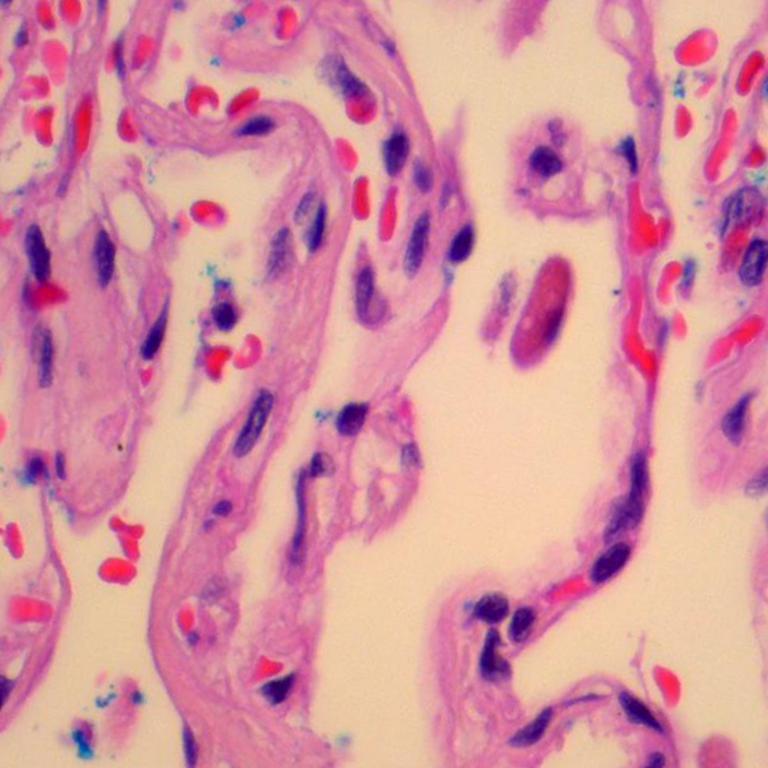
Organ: lung
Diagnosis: benign